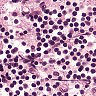
Metastatic tissue present: no